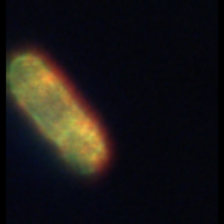
Taxon: Guinardia
Group: Diatoms